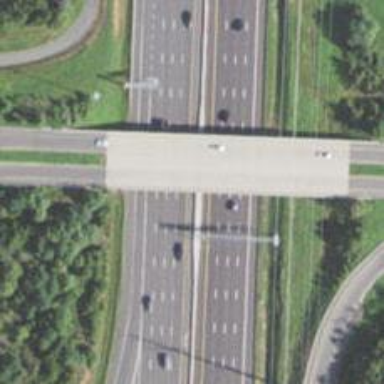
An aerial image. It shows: Motorway junction.